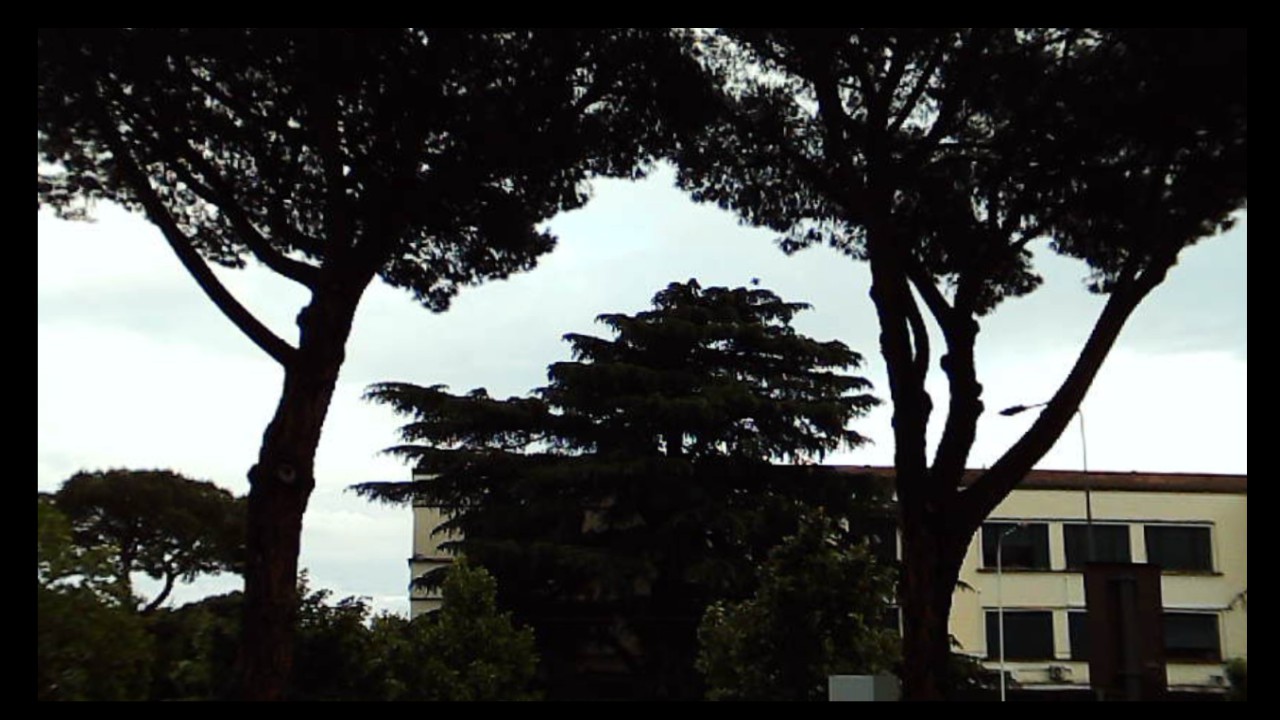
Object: DarwinFPV cineape20